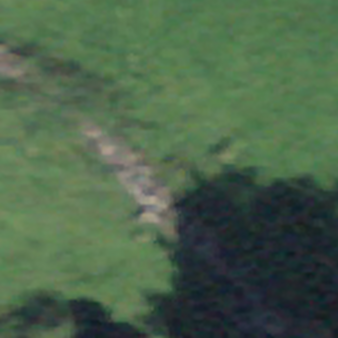
Label: other